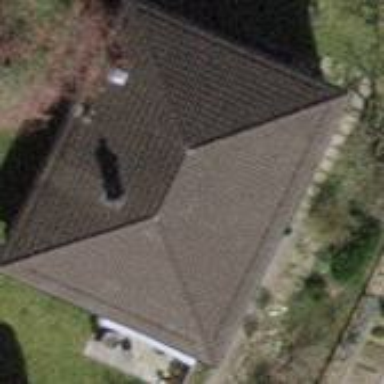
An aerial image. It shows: Building with tiled roof.